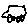
Label: car